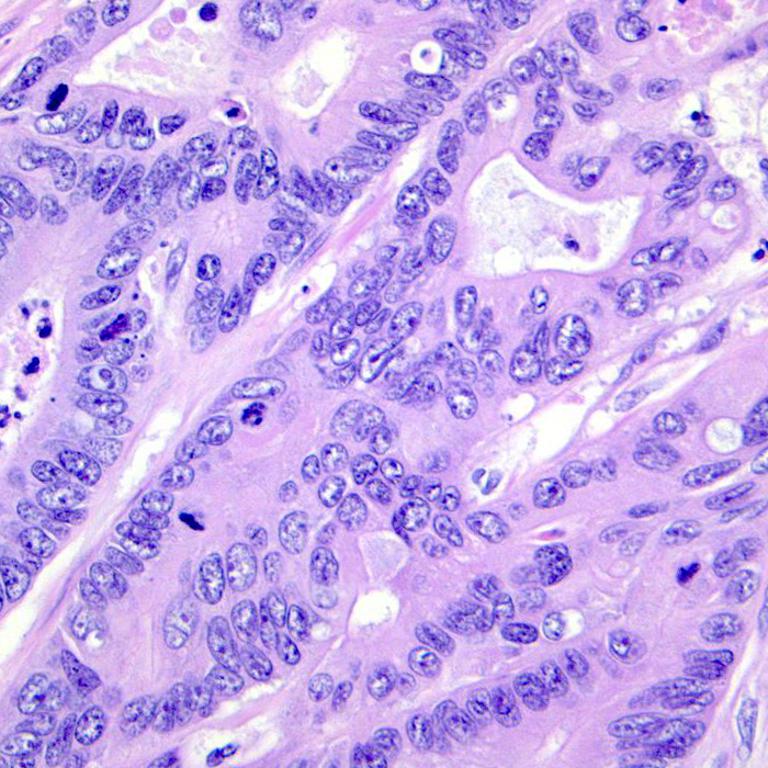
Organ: colon
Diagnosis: adenocarcinomas